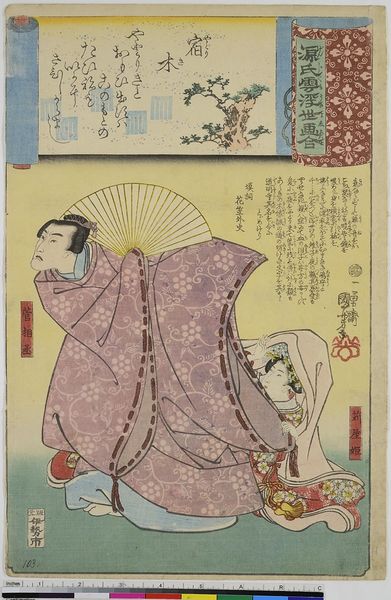
Titel: Yadogiri, Blatt 49 aus der Serie: Genji Wolken zusammen mit Ukiyo-e
Künstler: Utagawa Kuniyoshi
Standort: Hamburg
Institution: Museum für Kunst und Gewerbe Hamburg
Schlagwörter: baum, mann, gelb, frau, pastell, fächer, muster, flach, figur, person, holzschnitt, japan, schrift, linien, japanisch, schriftzeichen, gestalt, druckgraphik, druckgrafik, text, literatur, schriftrolle, zeit, farbholzschnitt, edo, charaktere, reproduktionen, druckerzeugnisse, lit, literarische, genji